Field crop: maize
Growth stage: 1
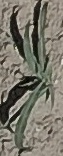
Species: sorghum